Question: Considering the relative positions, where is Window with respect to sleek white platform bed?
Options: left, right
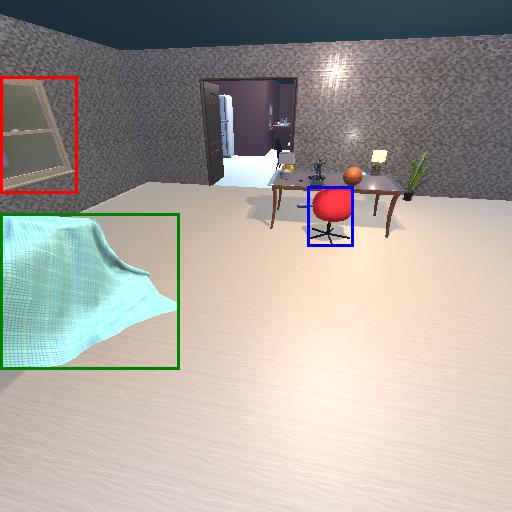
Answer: left